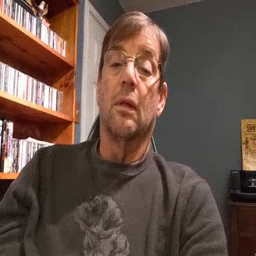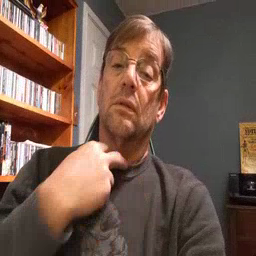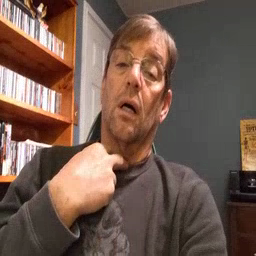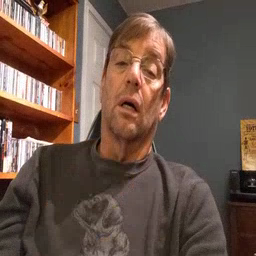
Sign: stuck